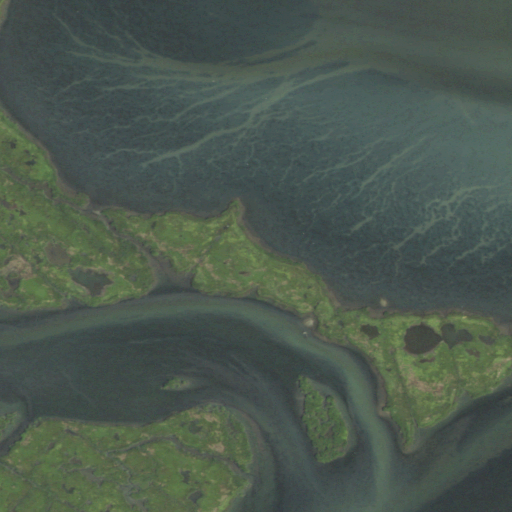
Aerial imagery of island in New York named Hawlett Hassock containing open water and herbaceous wetlands